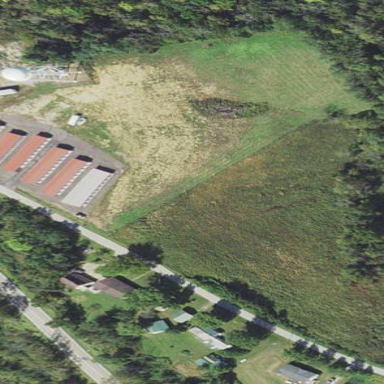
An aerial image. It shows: Brownfield site.